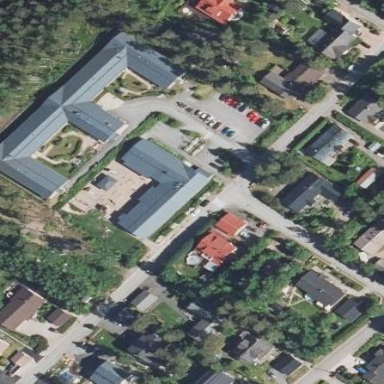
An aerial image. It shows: Building.